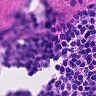
Metastatic tissue present: no